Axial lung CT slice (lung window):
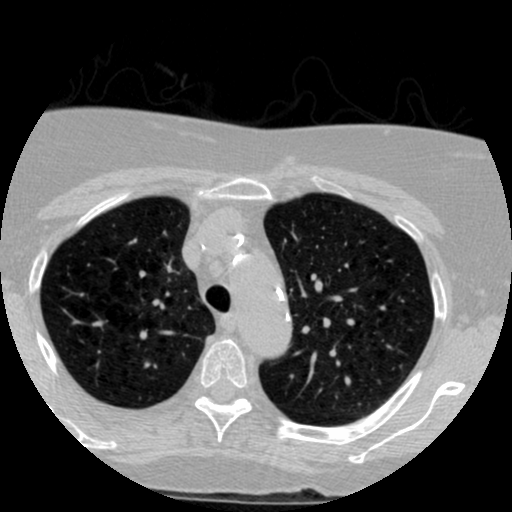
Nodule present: no